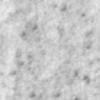
Label: no_change